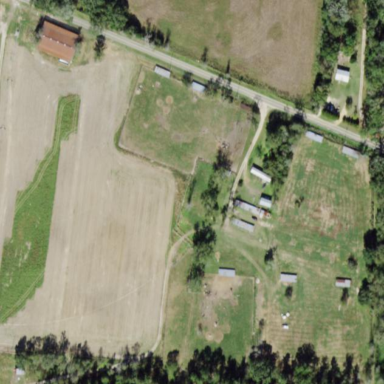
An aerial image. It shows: Dairy farmyard.